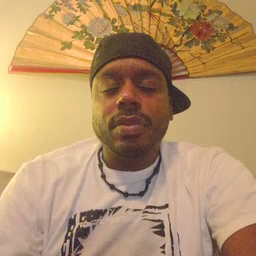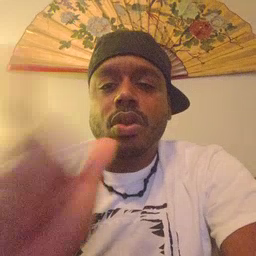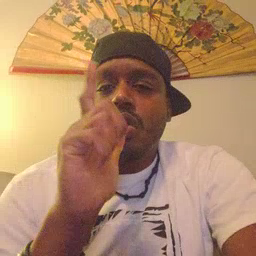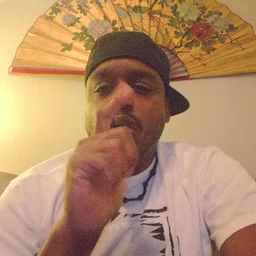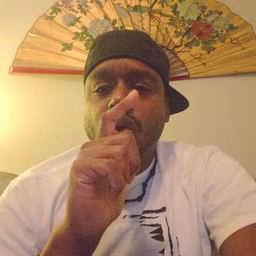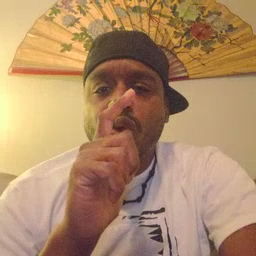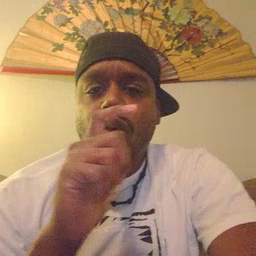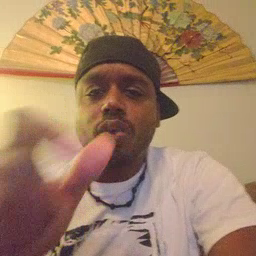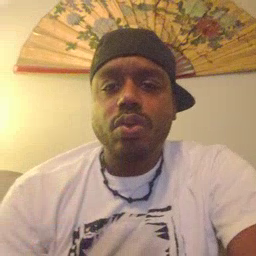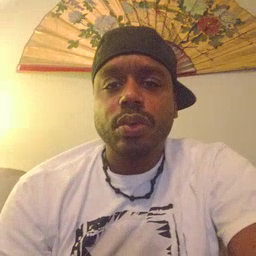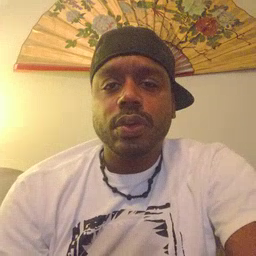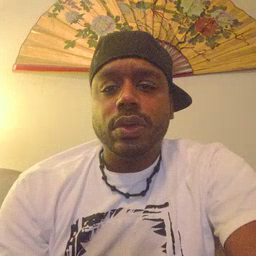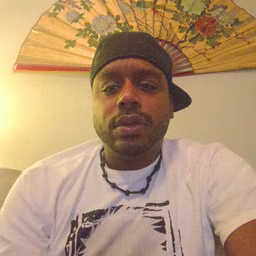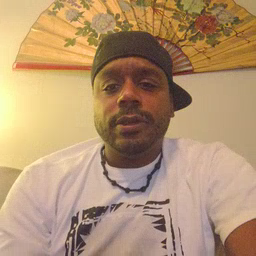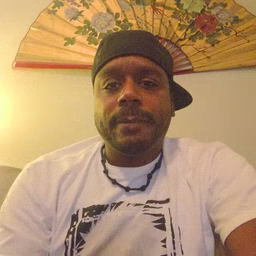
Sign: who